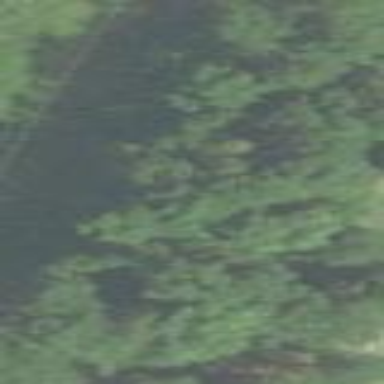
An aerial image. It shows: Mixed woodland area with variety of leaf types and cycles.